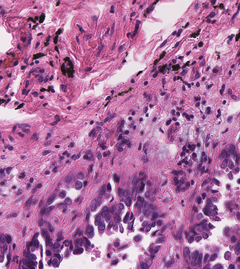
Tumor epithelial tissue: yes
Tumor-associated stroma tissue: yes
Normal tissue: no